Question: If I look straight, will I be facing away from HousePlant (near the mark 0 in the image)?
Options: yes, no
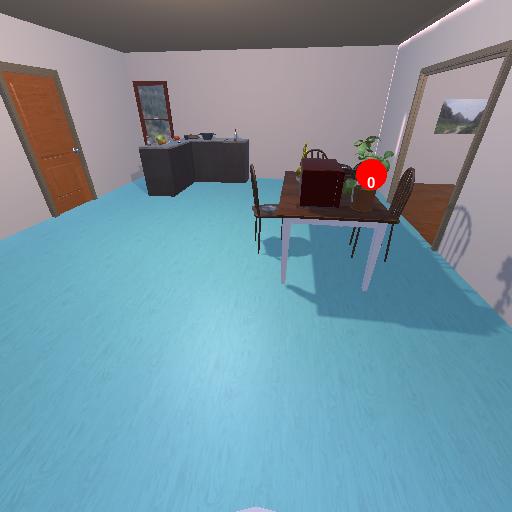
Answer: yes